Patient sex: F
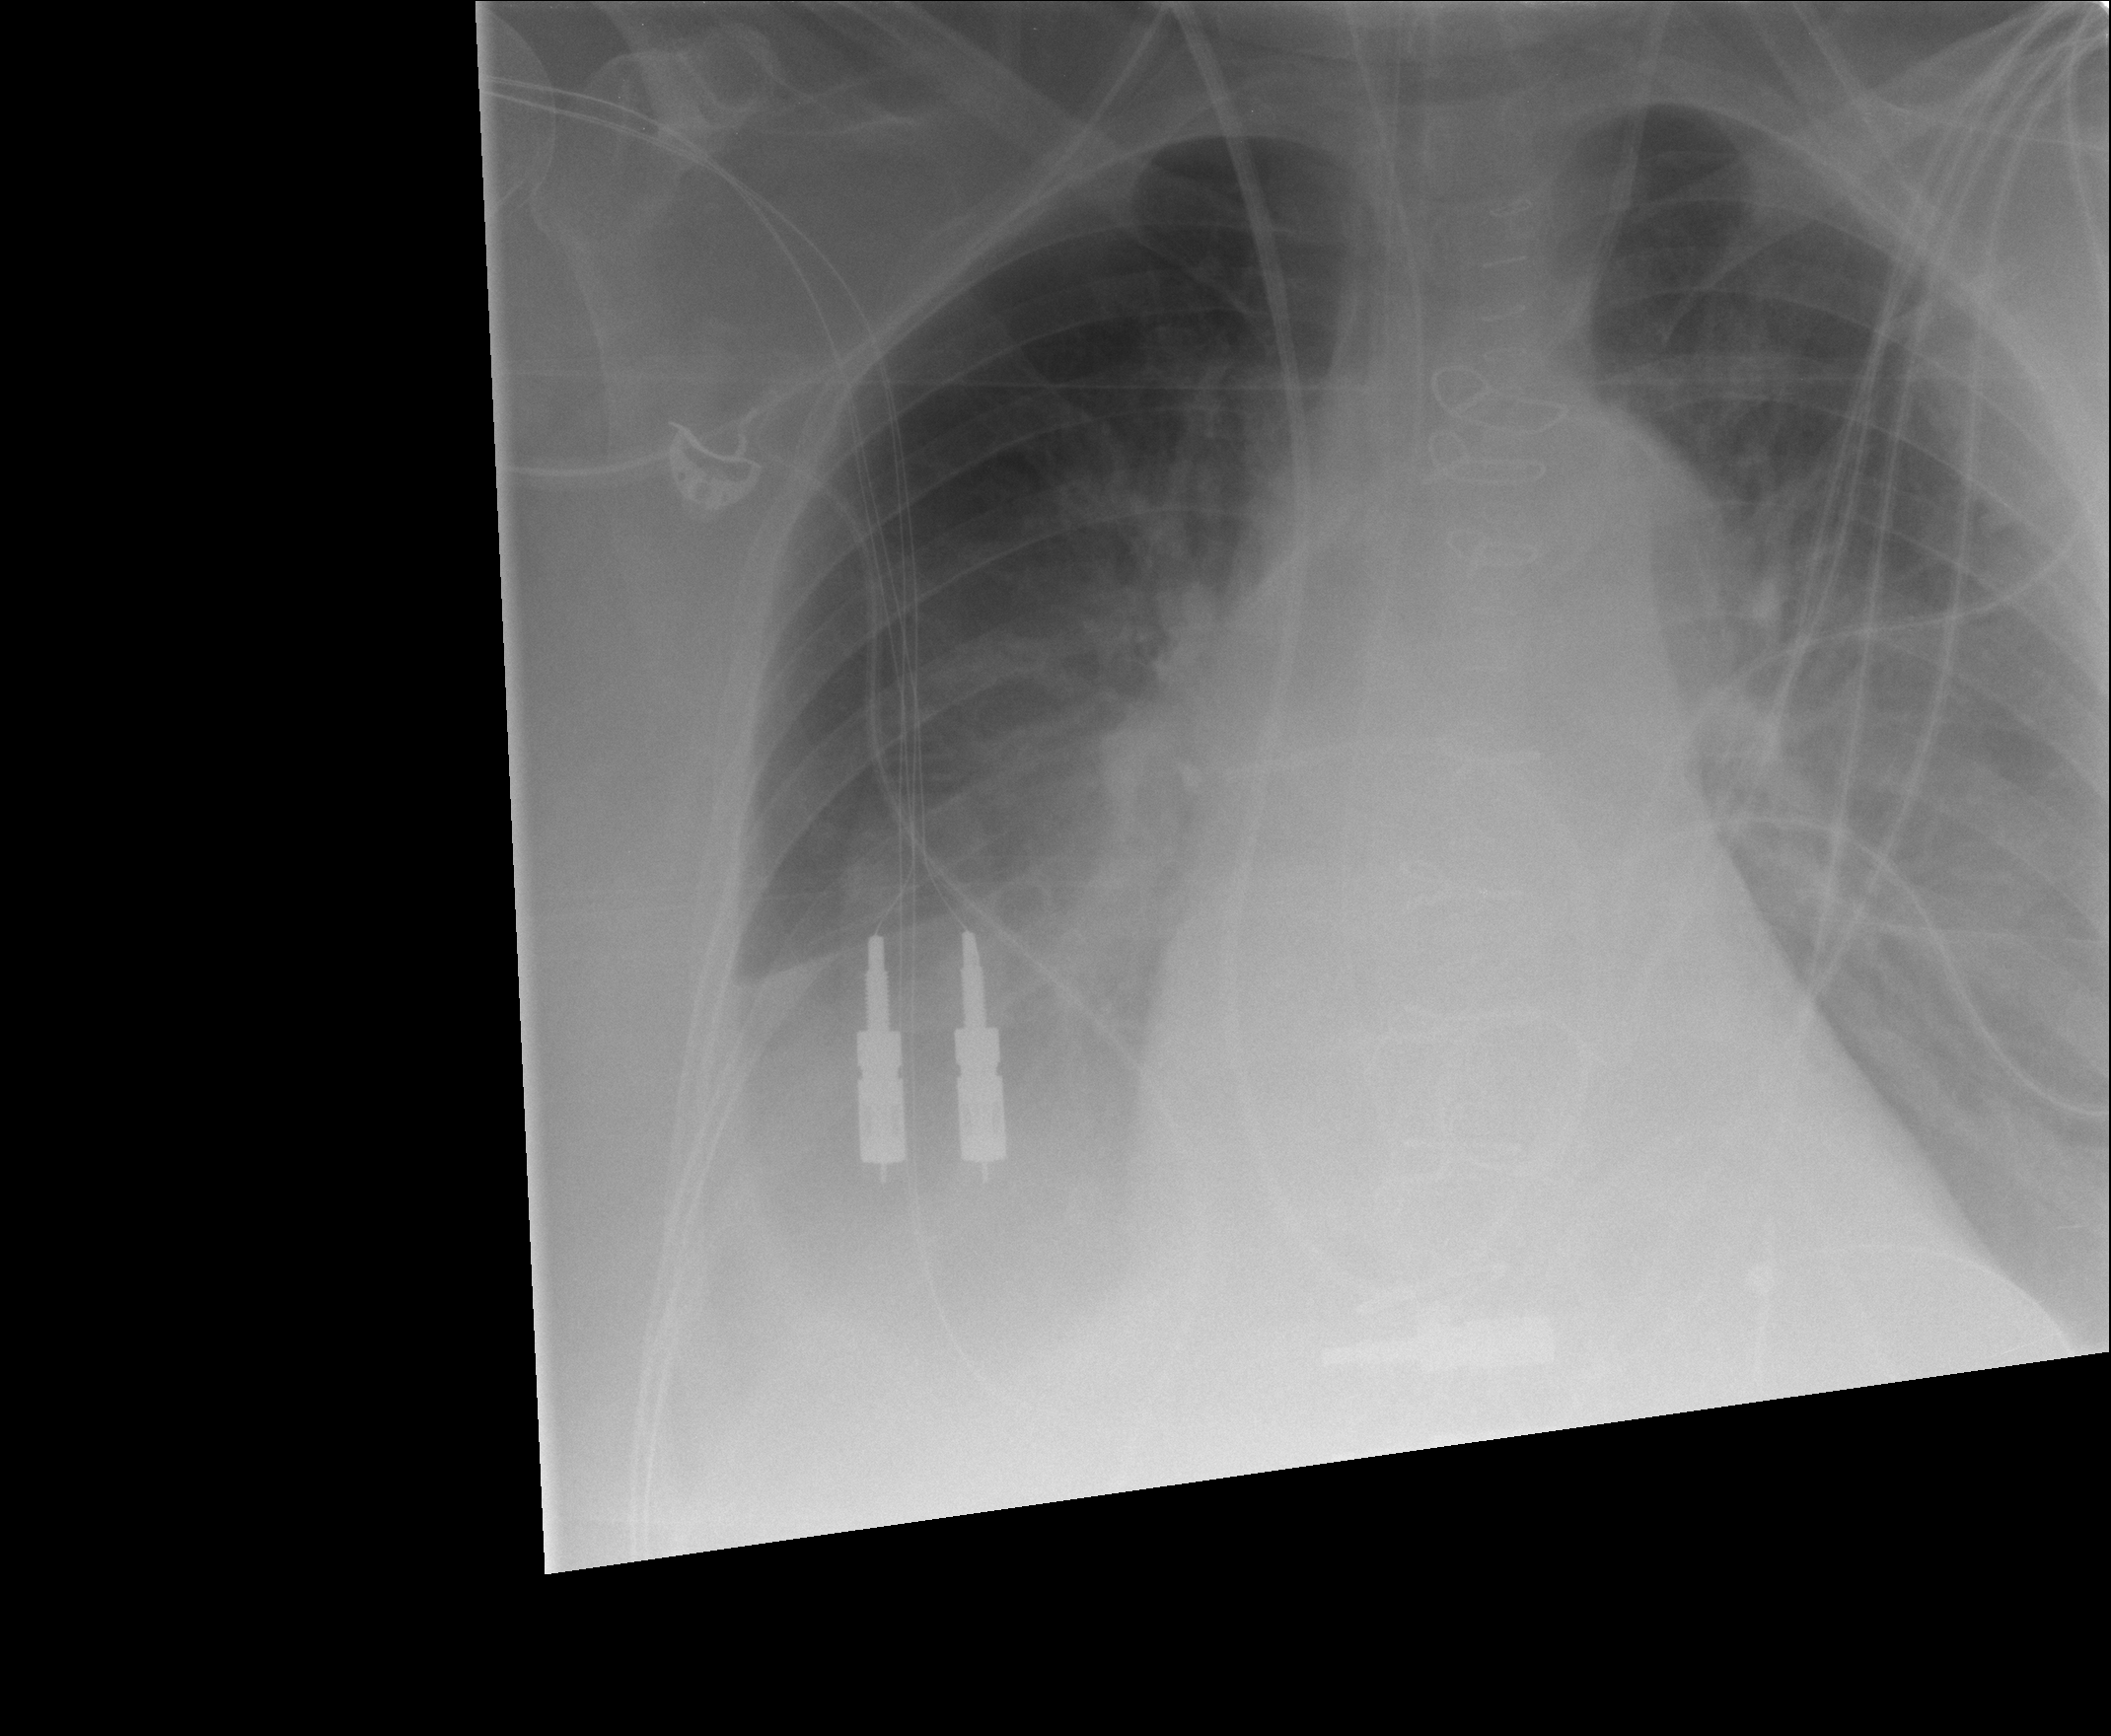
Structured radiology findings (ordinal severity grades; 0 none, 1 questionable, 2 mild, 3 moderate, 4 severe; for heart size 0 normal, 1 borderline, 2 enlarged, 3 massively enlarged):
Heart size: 0
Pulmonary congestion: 0
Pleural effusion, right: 2
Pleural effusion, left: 2
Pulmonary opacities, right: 0
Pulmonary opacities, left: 0
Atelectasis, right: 2
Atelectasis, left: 2